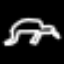
Label: frog